Question:
I have modified the structure of d xml file. i want to edit value of visible
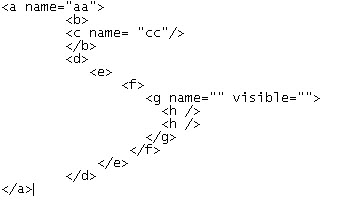
Answer: You can use such code pattern:
'''
bool foobar()
{
XmlDocument doc = new XmlDocument();
try
{
doc.Load(FileName);
XmlNodeList ns = doc.SelectNodes("a/d/e/f");
if (ns.Count == 1)
{
ns[0].Attributes["visible"].Value = true;
doc.Save(FileName);
return (true);
}
else
return (false);
}
catch (Exception e)
{
return (false);
}
}
'''